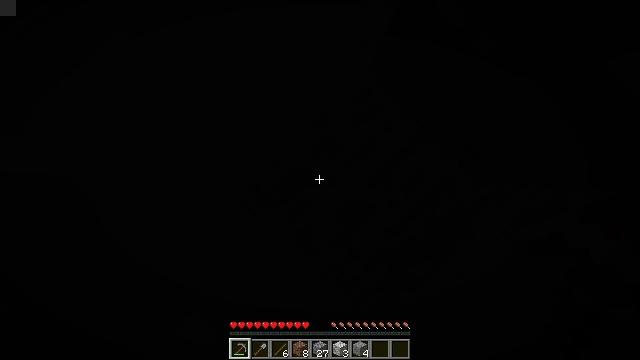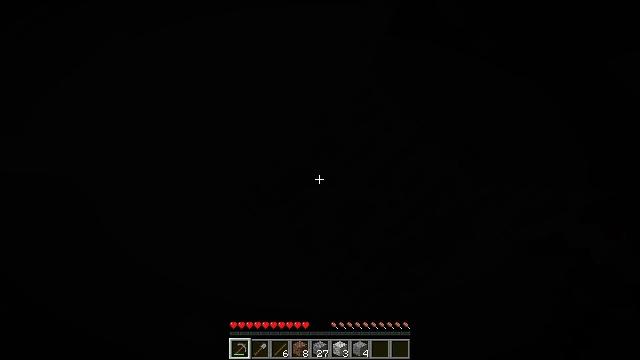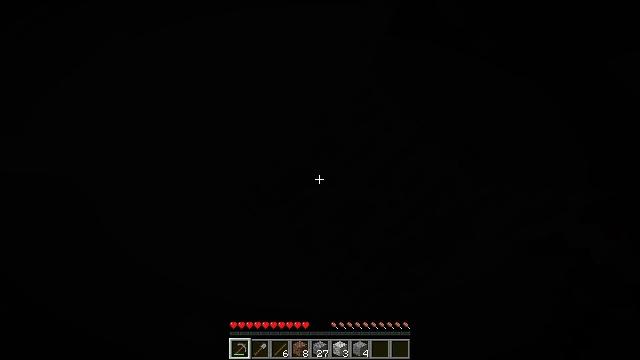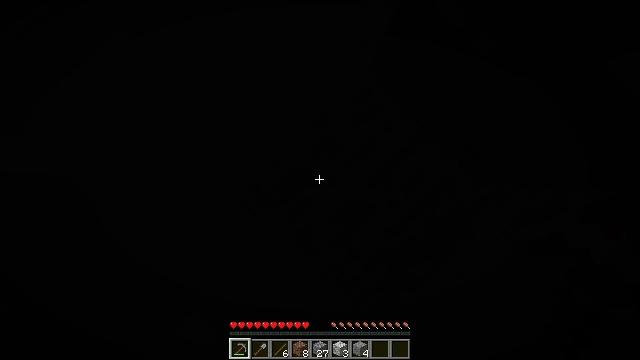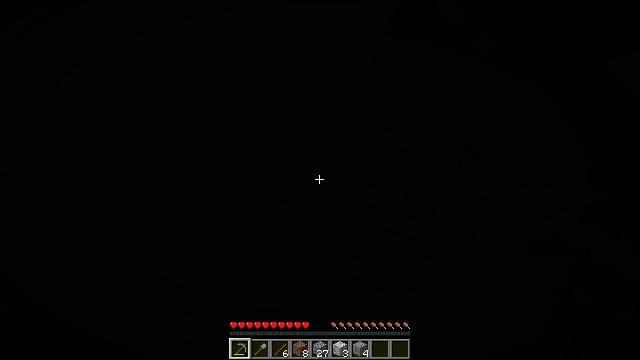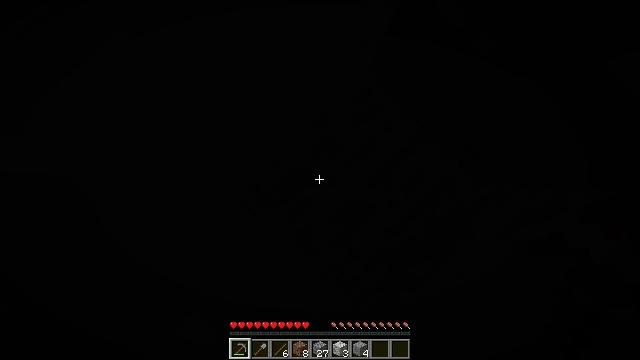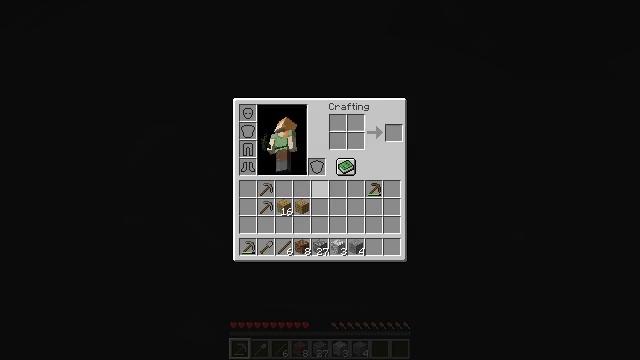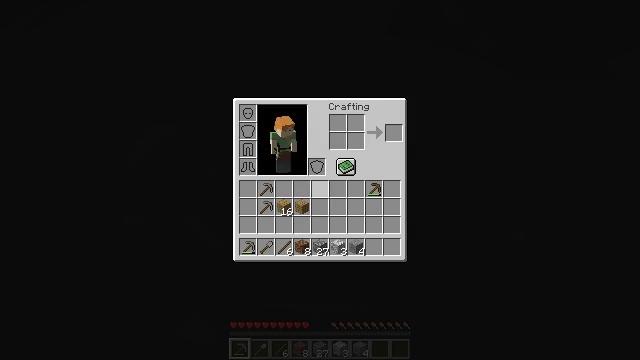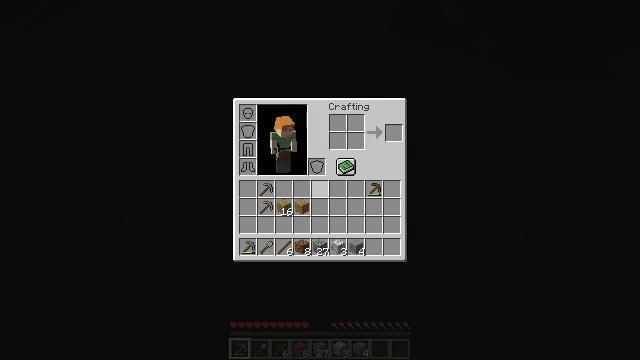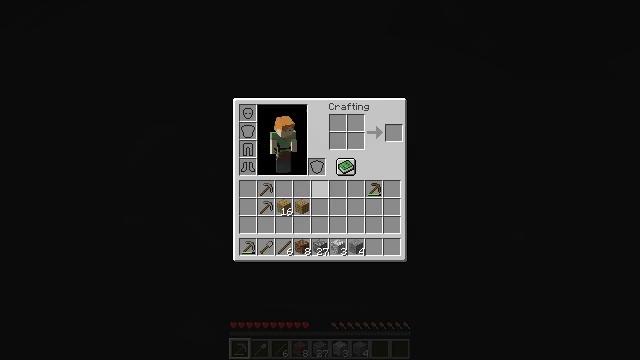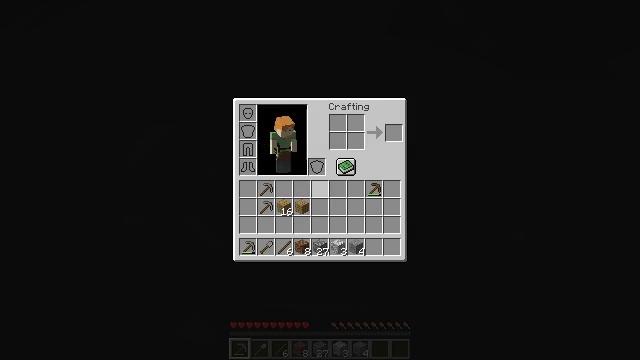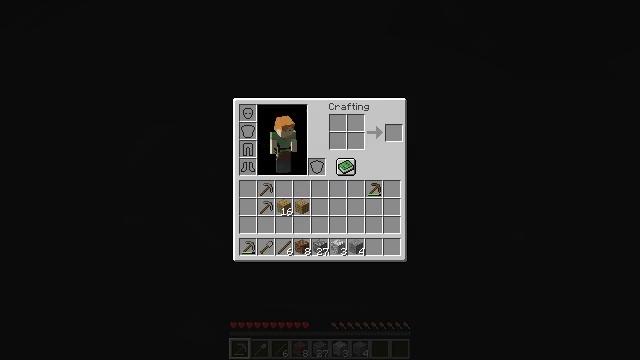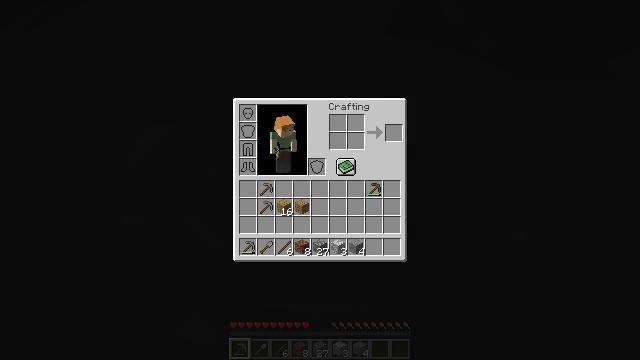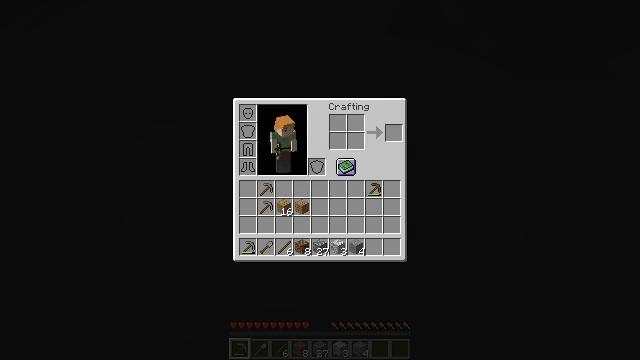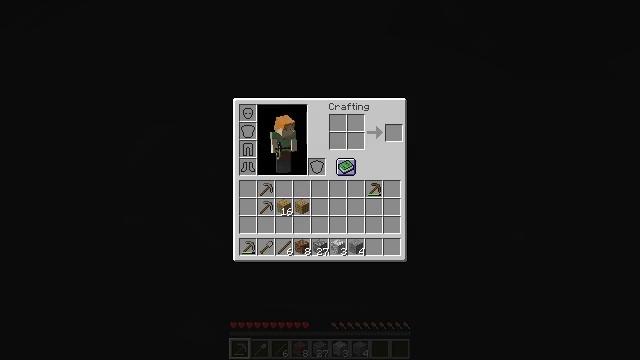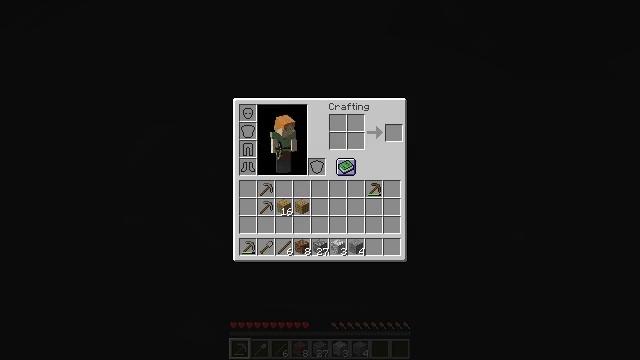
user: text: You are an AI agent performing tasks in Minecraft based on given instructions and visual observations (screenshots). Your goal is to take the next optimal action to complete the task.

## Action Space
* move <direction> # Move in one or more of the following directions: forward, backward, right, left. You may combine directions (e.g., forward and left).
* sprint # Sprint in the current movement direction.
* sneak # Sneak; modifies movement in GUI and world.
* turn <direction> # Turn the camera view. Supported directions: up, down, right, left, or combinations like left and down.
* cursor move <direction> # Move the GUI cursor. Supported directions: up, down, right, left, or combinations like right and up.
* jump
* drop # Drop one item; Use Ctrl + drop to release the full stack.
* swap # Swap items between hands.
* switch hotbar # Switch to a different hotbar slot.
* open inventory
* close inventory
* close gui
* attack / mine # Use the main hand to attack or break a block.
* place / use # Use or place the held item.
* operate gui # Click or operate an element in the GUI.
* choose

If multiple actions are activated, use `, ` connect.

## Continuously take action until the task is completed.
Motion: motion action
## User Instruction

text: Convert andesite blocks into polished andesite at the crafting table.
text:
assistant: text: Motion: no_op
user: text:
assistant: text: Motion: no_op
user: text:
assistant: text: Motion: no_op
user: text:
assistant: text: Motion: no_op
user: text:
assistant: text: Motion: no_op
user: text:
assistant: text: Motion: no_op
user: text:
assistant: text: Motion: no_op
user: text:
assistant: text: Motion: no_op
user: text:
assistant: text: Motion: no_op
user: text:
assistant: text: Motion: no_op
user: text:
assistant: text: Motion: no_op
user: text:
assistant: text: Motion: no_op
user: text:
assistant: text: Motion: close inventory
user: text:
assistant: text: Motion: close inventory
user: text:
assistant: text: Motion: close inventory
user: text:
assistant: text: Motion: close inventory
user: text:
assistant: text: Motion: close inventory
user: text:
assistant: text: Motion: open gui
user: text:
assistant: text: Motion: cursor move right
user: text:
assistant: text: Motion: cursor move right
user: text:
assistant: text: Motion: no_op
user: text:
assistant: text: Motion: no_op
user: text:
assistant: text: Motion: operate gui
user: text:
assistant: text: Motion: operate gui
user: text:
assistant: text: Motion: operate gui
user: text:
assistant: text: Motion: operate gui
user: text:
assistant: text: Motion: no_op
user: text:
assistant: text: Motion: no_op
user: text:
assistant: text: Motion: cursor move left
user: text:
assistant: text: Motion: cursor move left